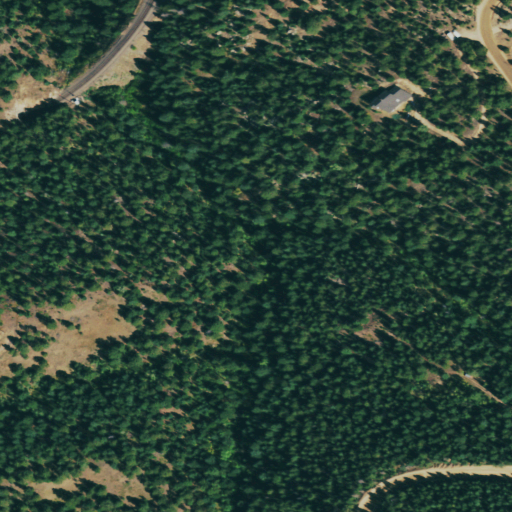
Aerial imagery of valley in Colorado named Sawmill Gulch containing evergreen forest, open development, medium intensity development, mixed forest, and low intensity development